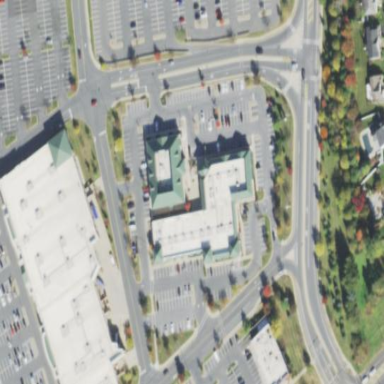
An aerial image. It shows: Retail building.